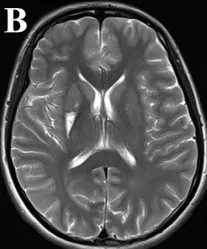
The proband's brain magnetic resonance imaging (MRI) obtained at 18 years old. , respectively.
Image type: radiology (mri)